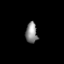
Tissue: prostate
Cell type: Epithelial cells
Senescence score: 0.2822
Nuclear area (px): 234
Mean DAPI intensity: 137.821